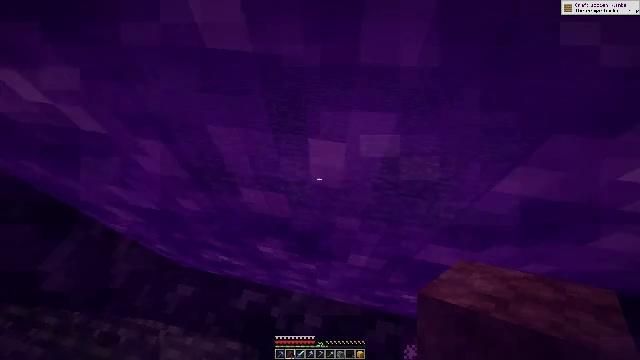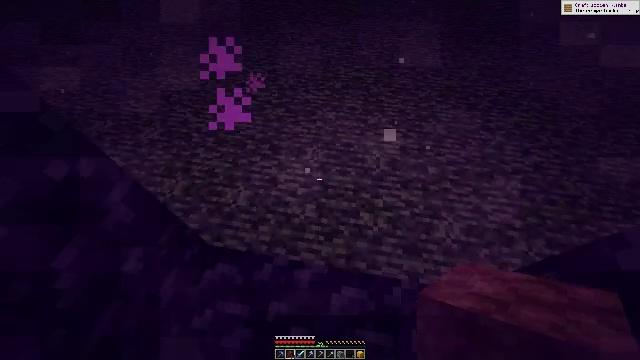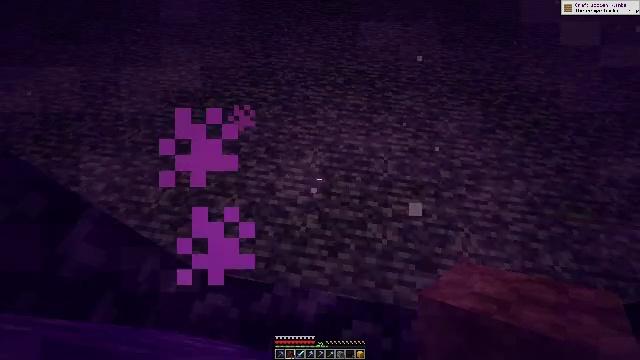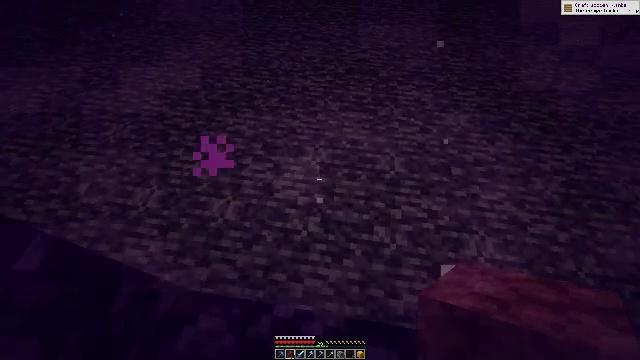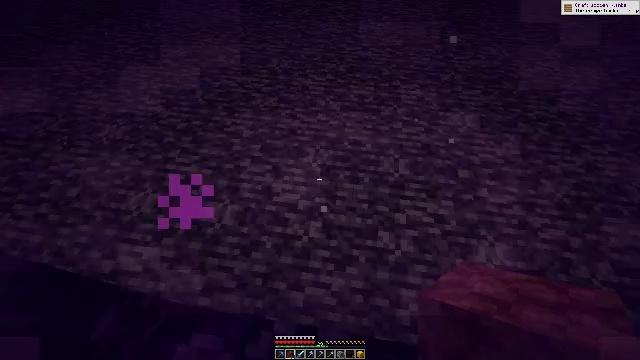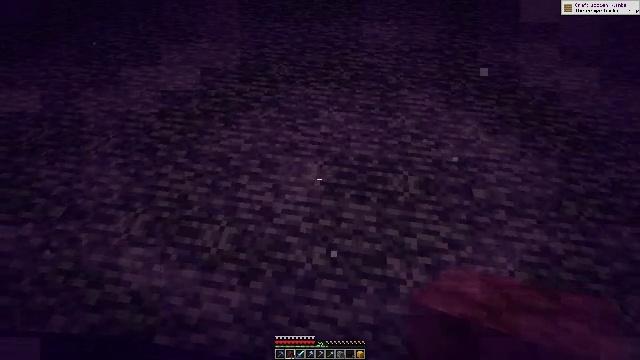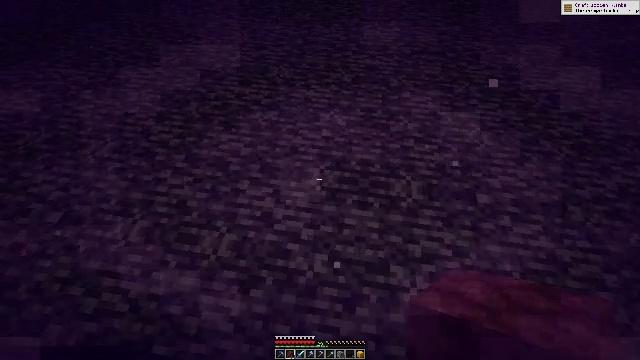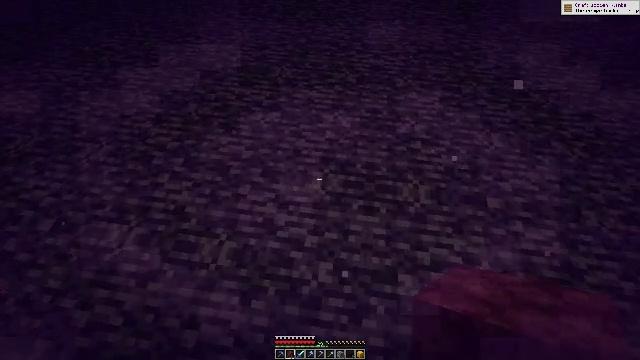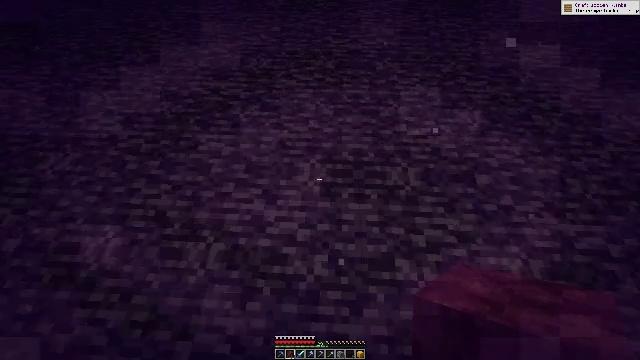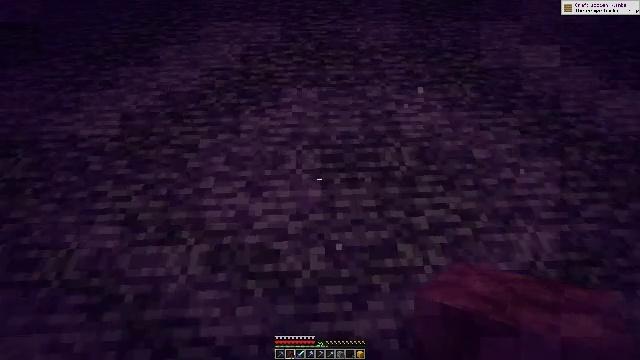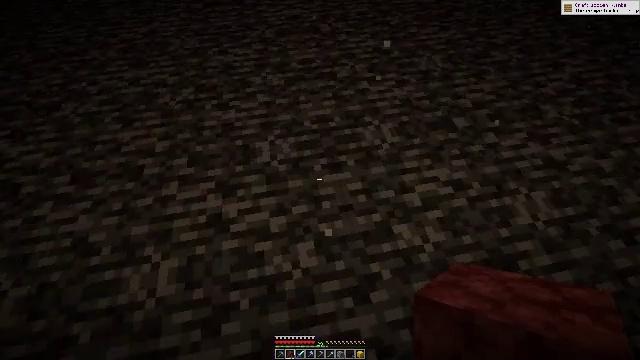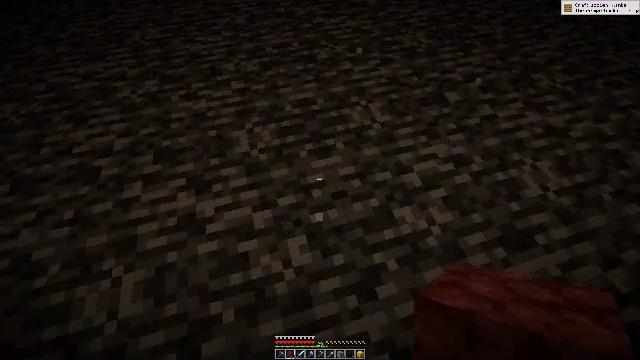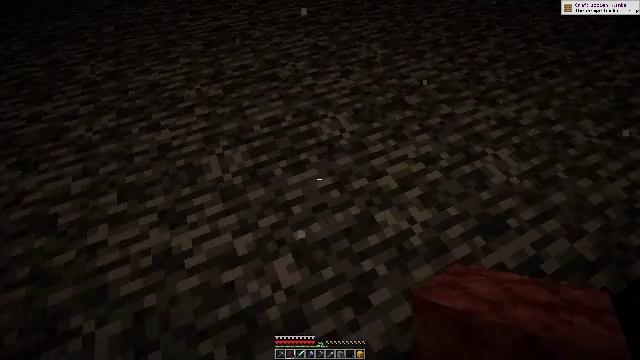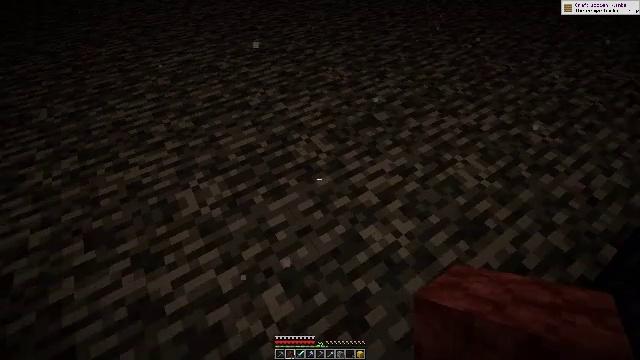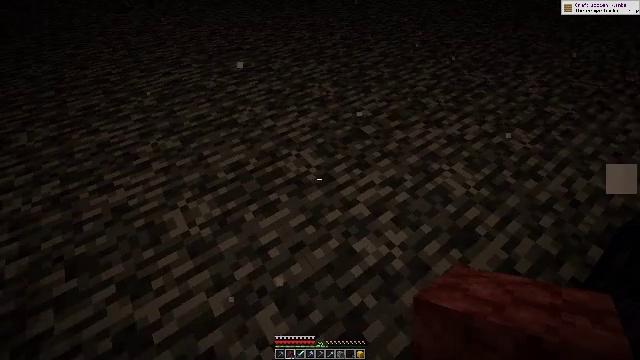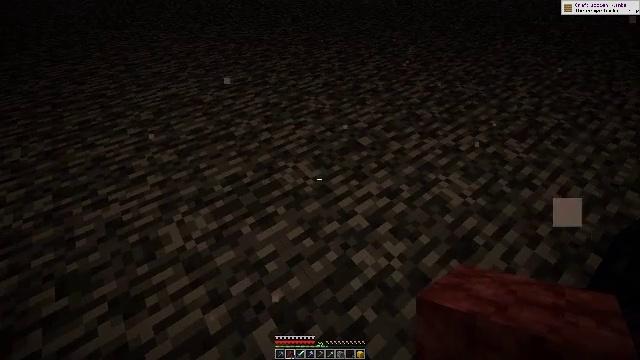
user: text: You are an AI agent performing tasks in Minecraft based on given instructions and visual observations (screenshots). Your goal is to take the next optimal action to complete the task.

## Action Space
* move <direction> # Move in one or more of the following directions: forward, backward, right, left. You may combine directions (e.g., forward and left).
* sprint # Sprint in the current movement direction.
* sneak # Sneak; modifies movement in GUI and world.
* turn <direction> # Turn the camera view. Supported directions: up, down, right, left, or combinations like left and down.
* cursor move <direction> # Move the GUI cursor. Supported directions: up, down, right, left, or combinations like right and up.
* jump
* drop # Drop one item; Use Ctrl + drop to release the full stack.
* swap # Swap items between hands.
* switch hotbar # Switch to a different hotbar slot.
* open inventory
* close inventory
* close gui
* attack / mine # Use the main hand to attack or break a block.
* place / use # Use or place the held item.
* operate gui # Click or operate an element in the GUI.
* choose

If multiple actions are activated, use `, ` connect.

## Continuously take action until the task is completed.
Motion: motion action
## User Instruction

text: Collect vines by mining them.
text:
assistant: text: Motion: turn right and down
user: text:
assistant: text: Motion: no_op
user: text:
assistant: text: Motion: turn down
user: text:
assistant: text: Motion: no_op
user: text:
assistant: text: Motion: no_op
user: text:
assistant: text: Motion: no_op
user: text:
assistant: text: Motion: no_op
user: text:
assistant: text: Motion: turn right and down
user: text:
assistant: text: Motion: turn right
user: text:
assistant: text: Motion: turn right
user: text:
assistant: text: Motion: turn right
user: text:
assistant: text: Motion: turn right and up
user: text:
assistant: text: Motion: turn right and up
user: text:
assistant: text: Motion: turn right and up
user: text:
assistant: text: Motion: turn right and up
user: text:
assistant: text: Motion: no_op
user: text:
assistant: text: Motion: no_op
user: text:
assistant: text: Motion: no_op
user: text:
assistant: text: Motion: no_op
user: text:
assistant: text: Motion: no_op
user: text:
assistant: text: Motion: no_op
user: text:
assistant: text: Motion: no_op
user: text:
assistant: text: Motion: no_op
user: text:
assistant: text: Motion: no_op
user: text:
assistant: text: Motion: no_op
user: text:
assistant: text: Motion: turn right and down
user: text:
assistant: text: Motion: turn right
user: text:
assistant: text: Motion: turn right and up
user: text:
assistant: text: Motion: turn right and up
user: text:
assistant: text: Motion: turn right